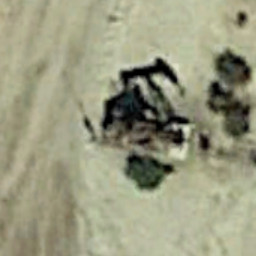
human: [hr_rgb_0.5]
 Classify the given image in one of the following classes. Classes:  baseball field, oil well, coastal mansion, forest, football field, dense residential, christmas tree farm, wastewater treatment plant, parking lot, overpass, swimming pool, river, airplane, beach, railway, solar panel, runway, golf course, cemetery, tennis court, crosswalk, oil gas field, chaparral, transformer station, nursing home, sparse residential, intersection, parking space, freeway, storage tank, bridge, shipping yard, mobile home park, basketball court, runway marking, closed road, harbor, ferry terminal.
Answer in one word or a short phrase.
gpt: oil well